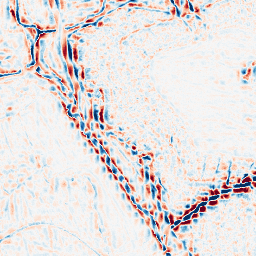
Category: wavelet
Decomposition family: wavelet_dwt
Decomposition parameters: wavelet: sym4
level: 3
Upsampling method: regularized
Upsampling parameters: scale: 2
lambda_reg: 0.01
Upsampling scale: 2